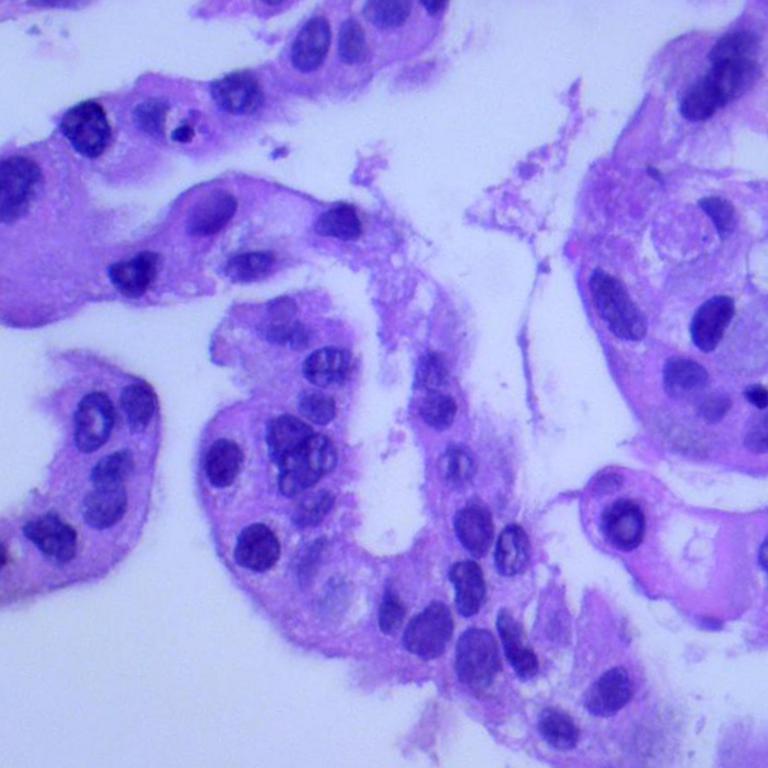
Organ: lung
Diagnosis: adenocarcinomas